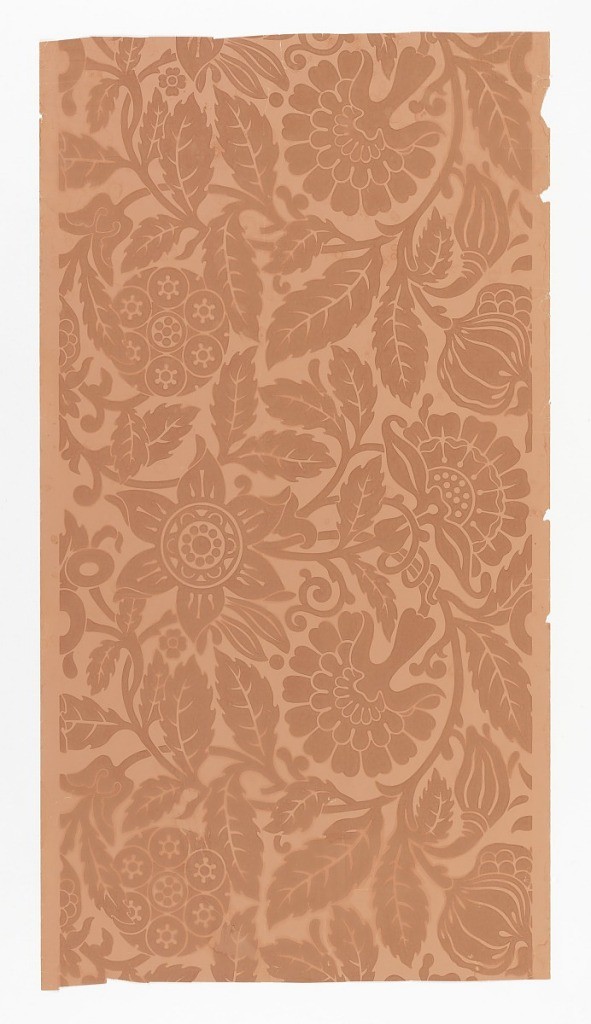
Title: Sidewall
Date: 1880–90
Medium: Machine-printed
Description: In one flat shade of mauve on pink, geometricized sunflower, foliate medallion, pomegranate and carnation-like flowers and foliage joined by sinuous vines.